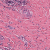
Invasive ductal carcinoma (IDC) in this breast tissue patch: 0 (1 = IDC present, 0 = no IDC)